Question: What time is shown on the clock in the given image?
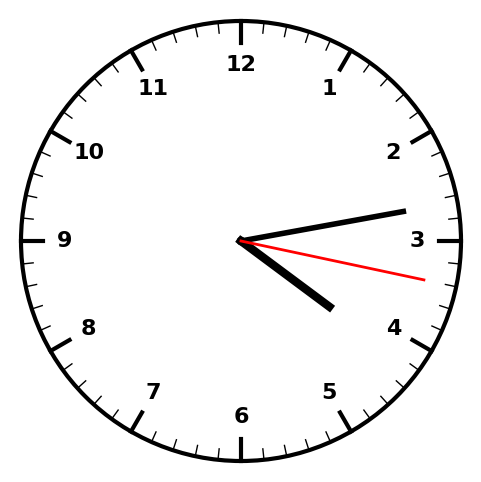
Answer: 04:13:17